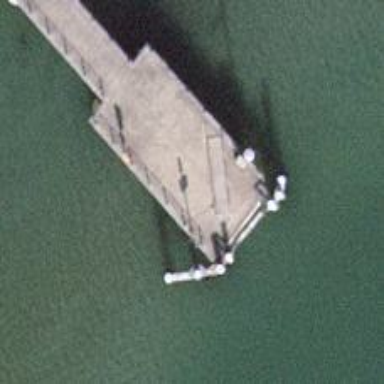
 leading to public transport platform for ferries."